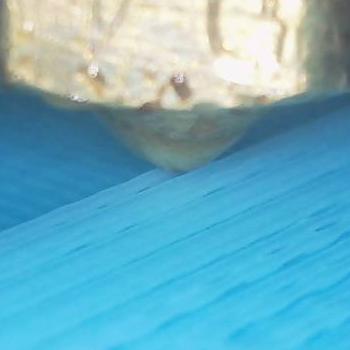
Flow rate: 44%